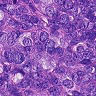
Metastatic tissue present: yes